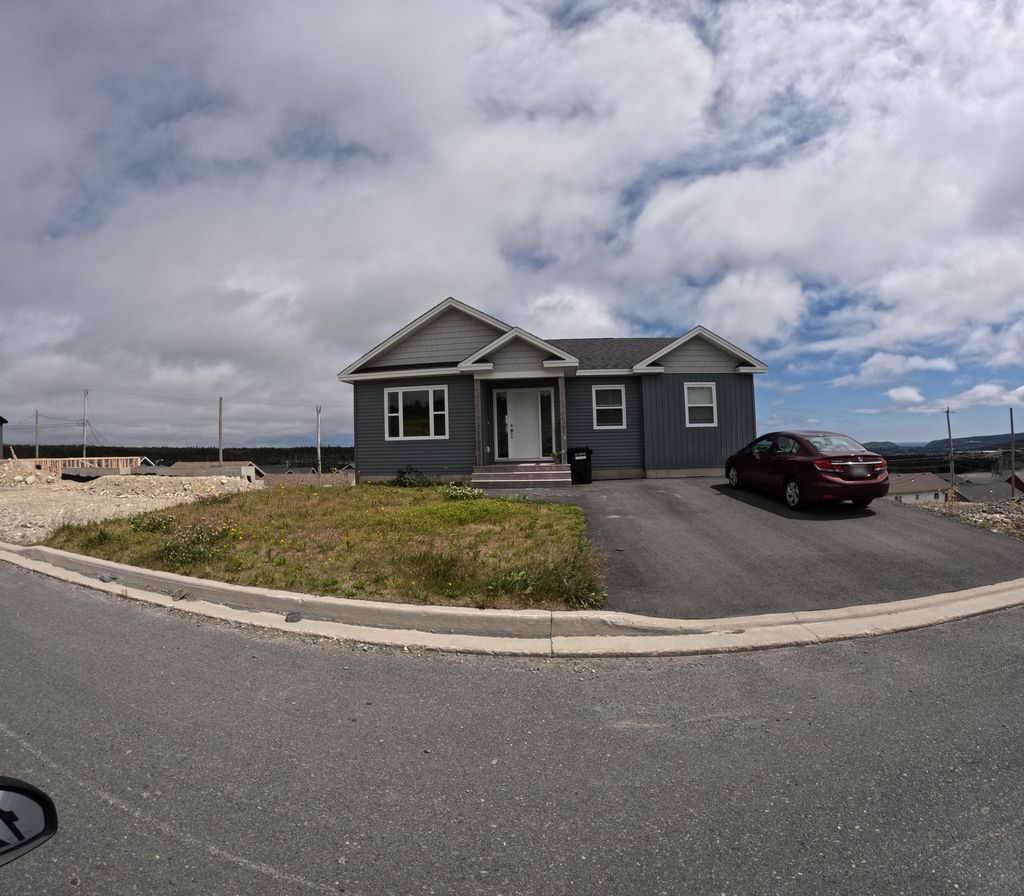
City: st_johns